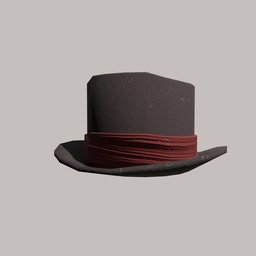
Label: people